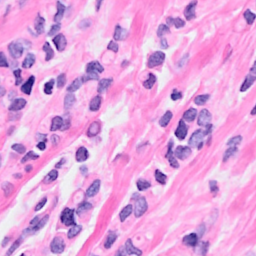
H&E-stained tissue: Breast